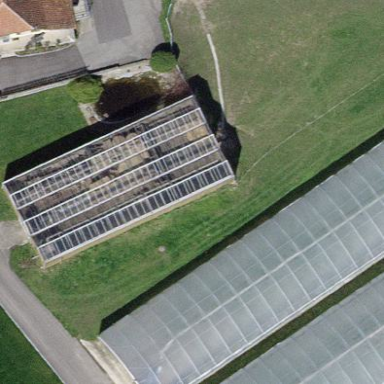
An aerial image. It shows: Greenhouse.